Question: I have just started learning swift and have been trying to create a layout using the scoreboard.
I have placed two textfields and set the constraints properly using the document outline. However when I run the emulator the Text Fields display wrong.
I have attached a screenshot, The left is what happens in my emulator the right is what I see in the view editor in xCode

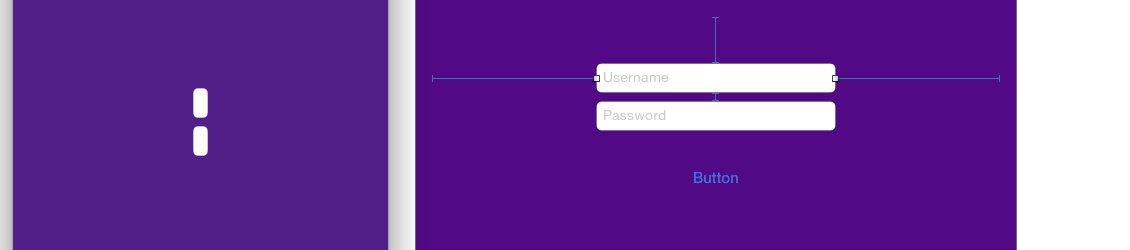
Answer: You used the wrong constraints.....as you give x and y position to edges of the screen you can not maintain the width of the textview...
ok here is some images ...just follow it...

In first image i just give x and y position with height and width to first textfield and in the second one i give equal width and heigh to first one.